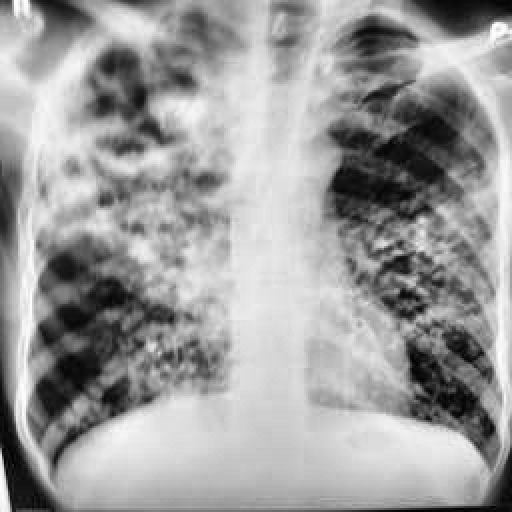
Finding: TUBERCULOSIS